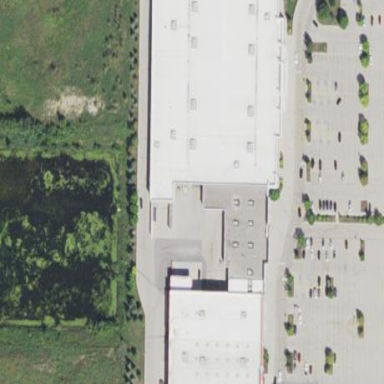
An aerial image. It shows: Retail building.